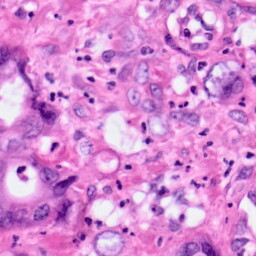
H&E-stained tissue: Pancreatic